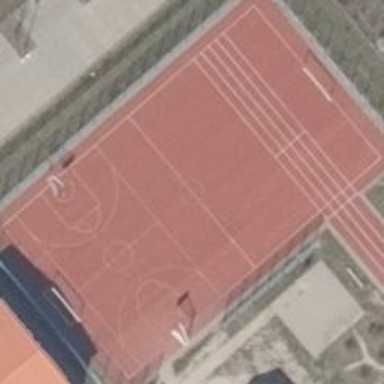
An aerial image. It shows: Multi-sport pitch for leisure and various sports activities.